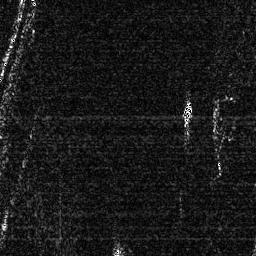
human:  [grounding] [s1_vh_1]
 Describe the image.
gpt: In the satellite image, there is  <ref>1 small ship </ref> <box>[[69, 38, 76, 49, 0]]</box> located at right.